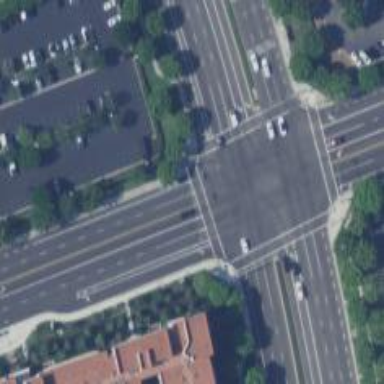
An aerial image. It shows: Primary highway with asphalt surface and separate sidewalk.